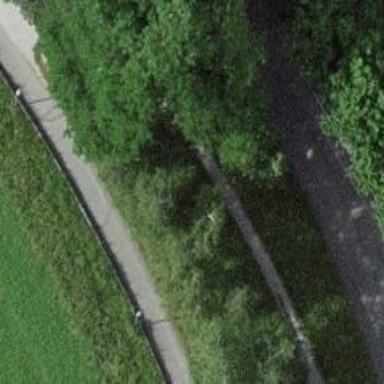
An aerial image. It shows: Unpaved footway.